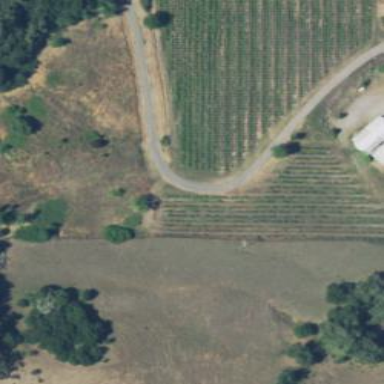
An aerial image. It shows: Vineyard with grape crops.